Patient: sex M, age 60
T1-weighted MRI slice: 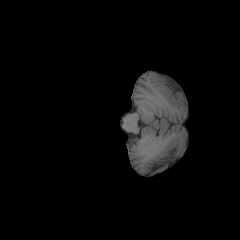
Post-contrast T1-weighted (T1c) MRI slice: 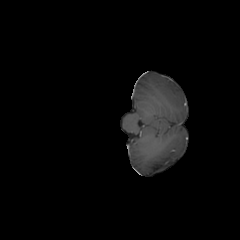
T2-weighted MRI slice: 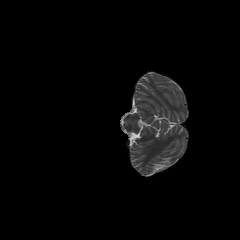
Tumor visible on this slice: no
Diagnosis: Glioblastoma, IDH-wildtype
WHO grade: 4